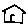
Label: house